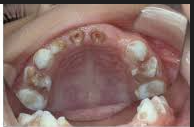
Condition: Caries